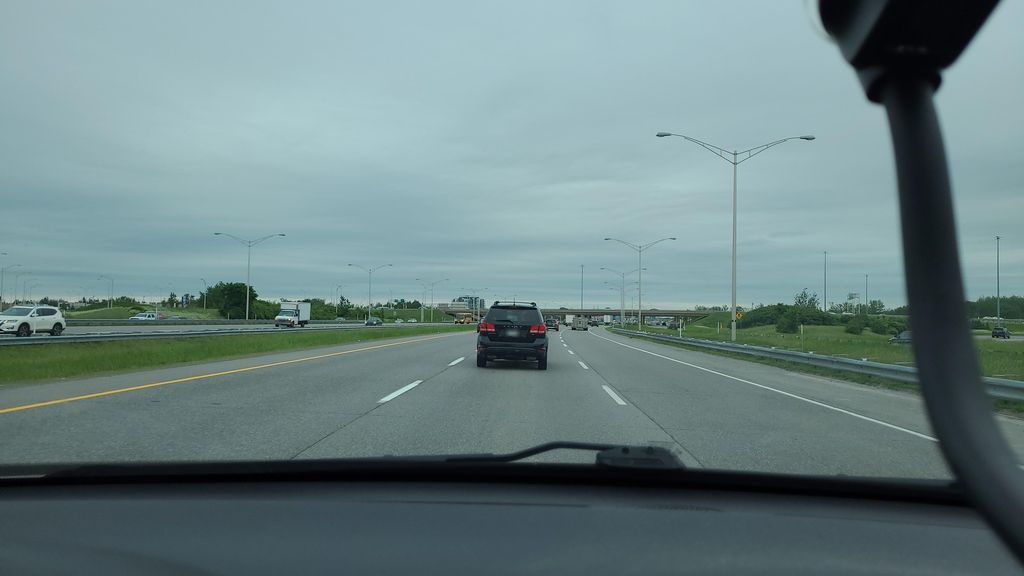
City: montreal